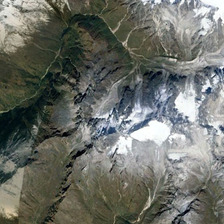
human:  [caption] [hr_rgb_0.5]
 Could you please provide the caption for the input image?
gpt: several pieces of snows are in the top of several mountains .

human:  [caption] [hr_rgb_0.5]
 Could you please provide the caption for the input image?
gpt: several pieces of snows are in the top of several mountains .

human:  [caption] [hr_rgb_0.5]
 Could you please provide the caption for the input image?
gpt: several pieces of snows are in the top of several mountains .

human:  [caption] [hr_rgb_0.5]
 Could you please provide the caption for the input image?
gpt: several pieces of snows are in the top of several mountains .

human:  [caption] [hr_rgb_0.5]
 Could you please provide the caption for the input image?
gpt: several pieces of snows are in the top of several mountains .